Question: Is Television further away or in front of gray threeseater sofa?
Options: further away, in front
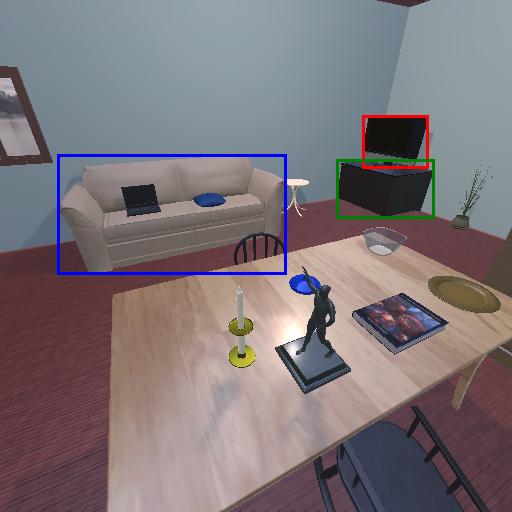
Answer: further away